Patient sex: F
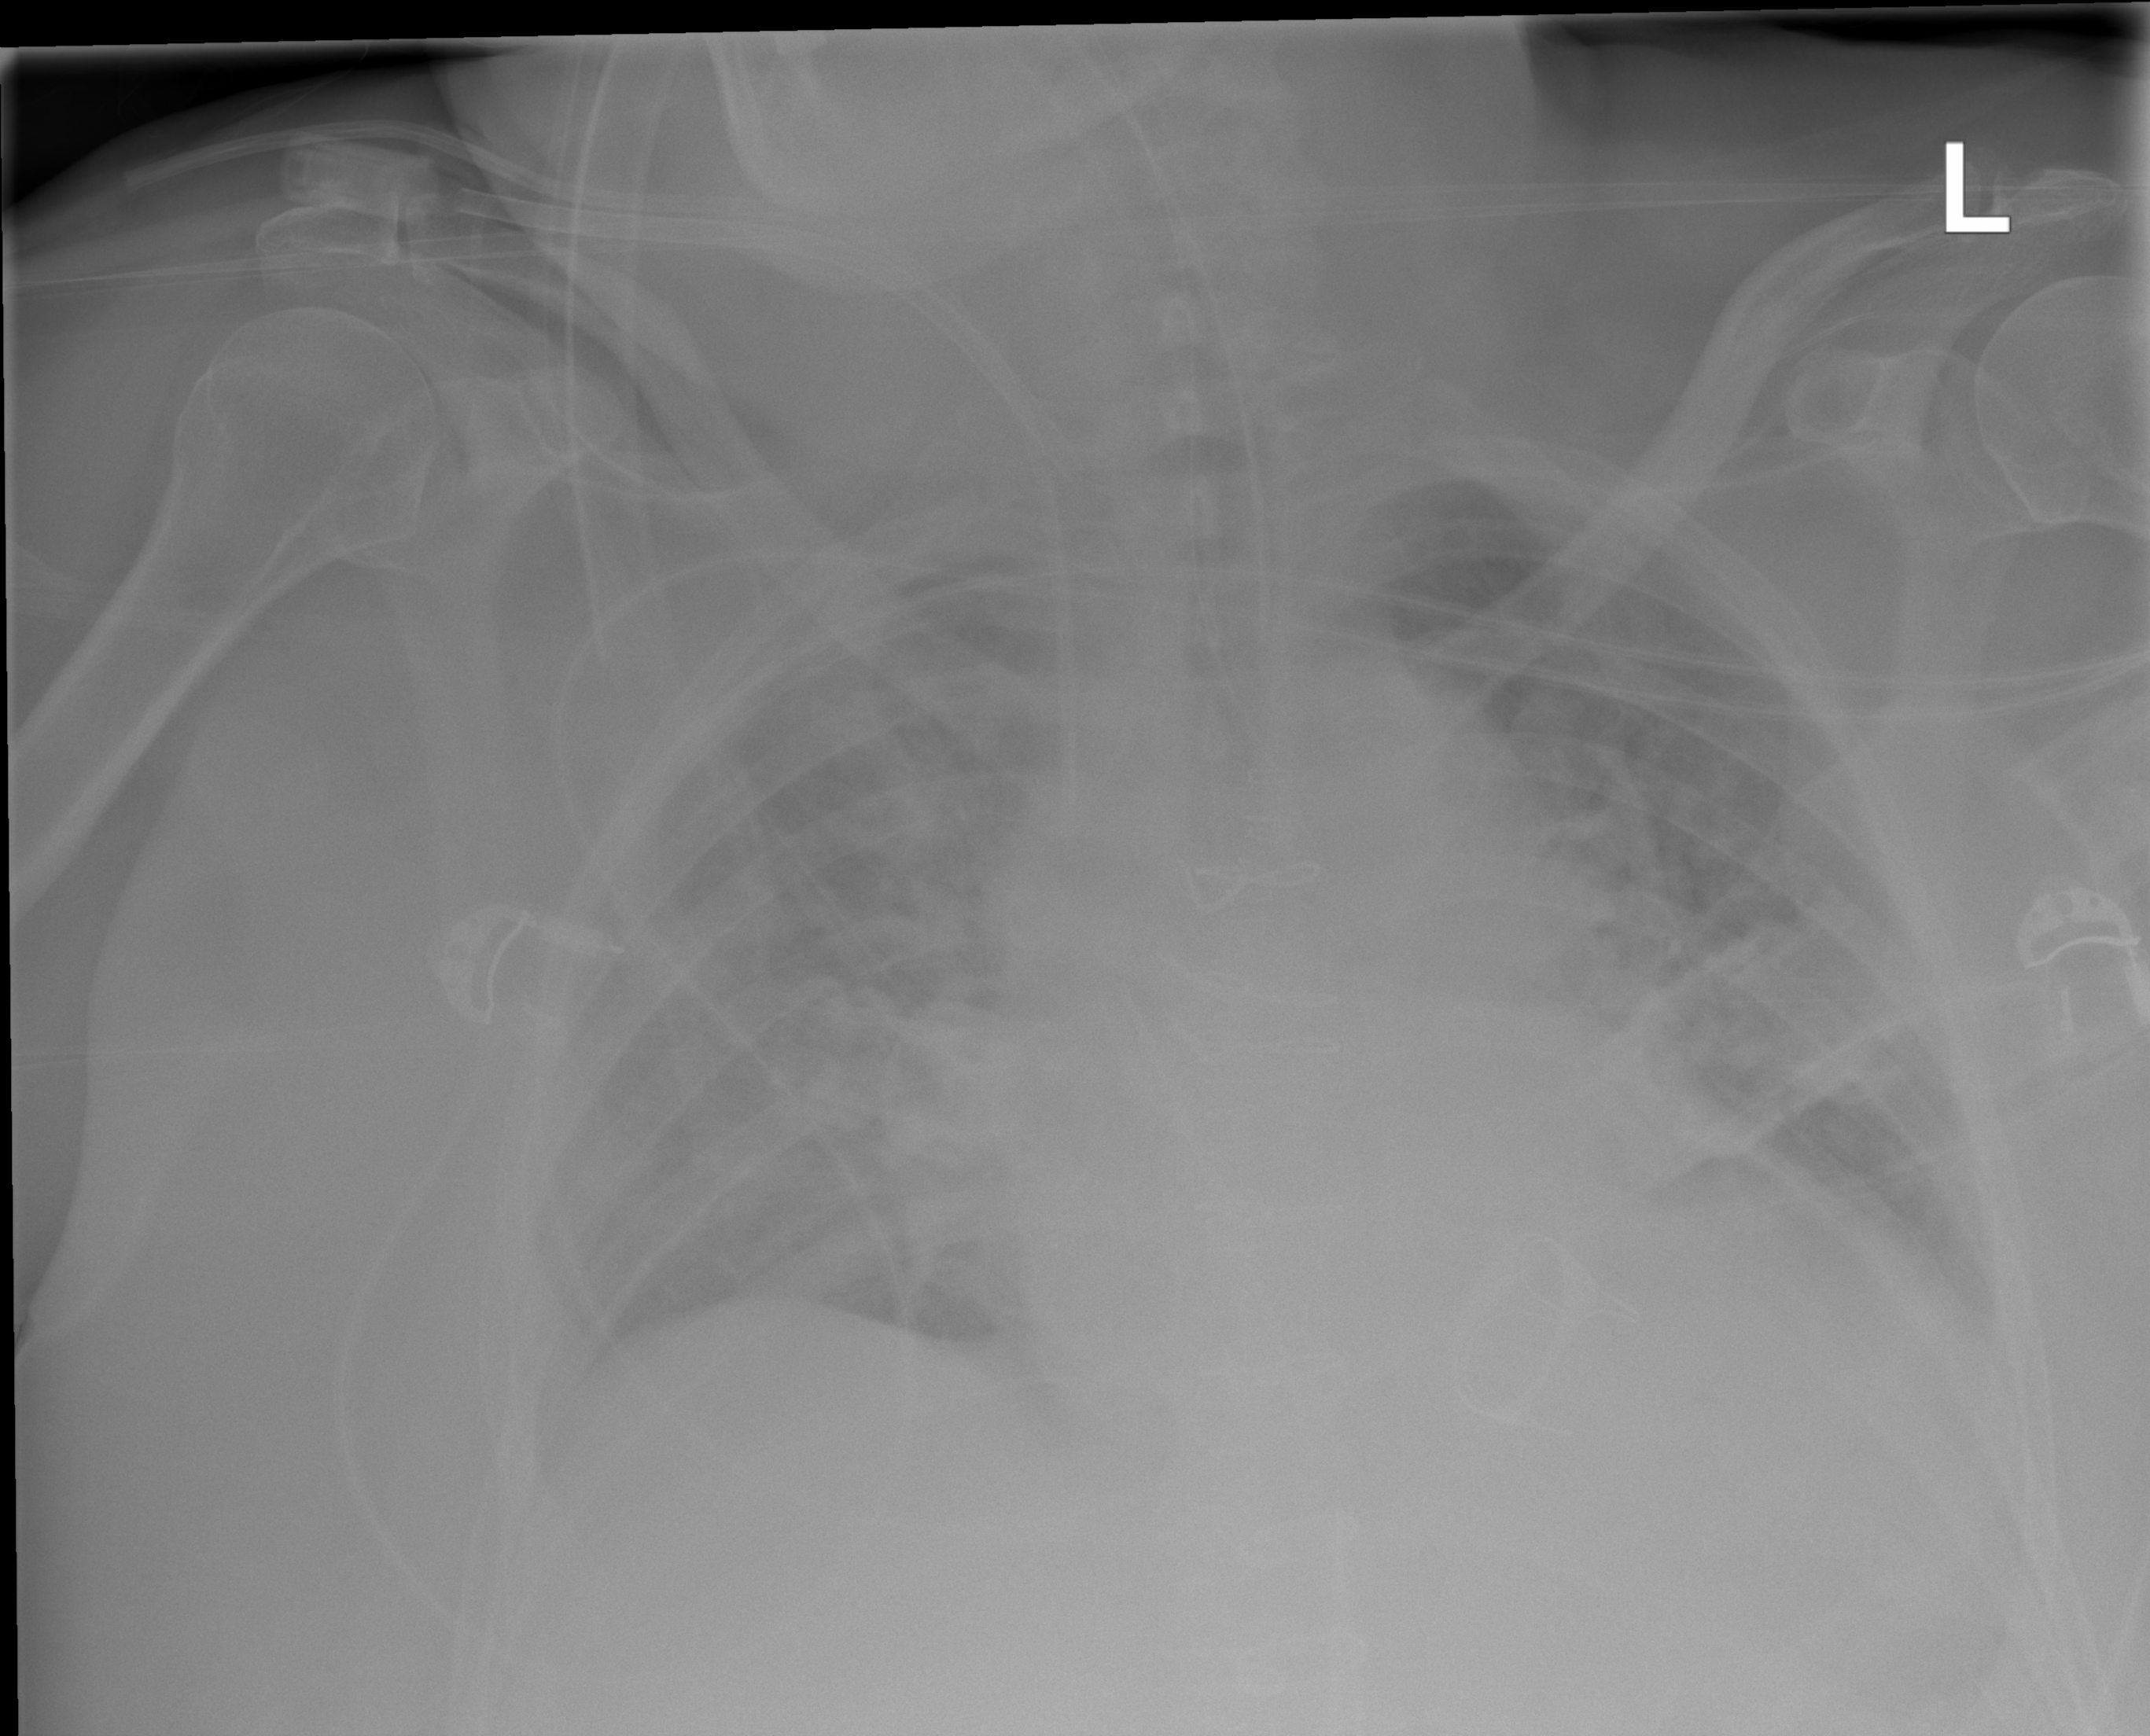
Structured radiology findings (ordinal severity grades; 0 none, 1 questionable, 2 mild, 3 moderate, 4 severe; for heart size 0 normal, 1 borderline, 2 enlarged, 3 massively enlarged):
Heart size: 2
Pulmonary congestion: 2
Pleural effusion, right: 0
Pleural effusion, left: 2
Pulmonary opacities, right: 0
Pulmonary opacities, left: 0
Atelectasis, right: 0
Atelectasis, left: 2